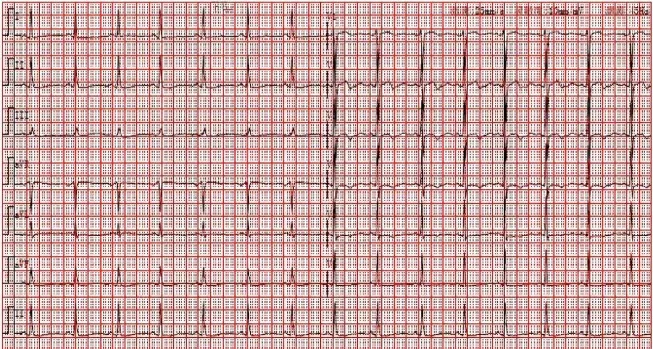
First electrocardiogram outside the hospital. (C) Electrocardiogram of the patient after antiallergic treatment.
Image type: electrography (ekg)